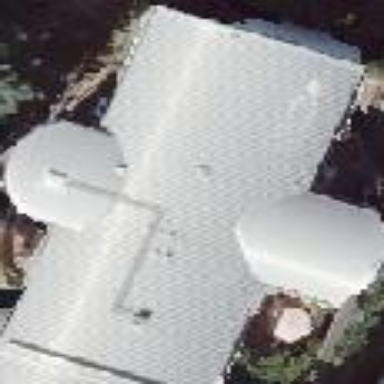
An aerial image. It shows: Unique round shape roof of apartment building.